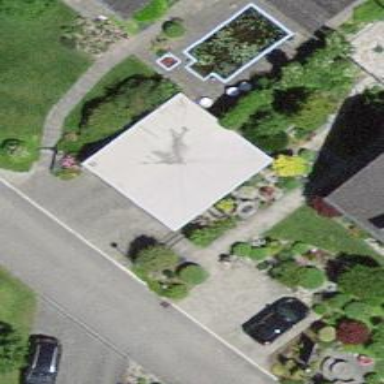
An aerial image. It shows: Garage.